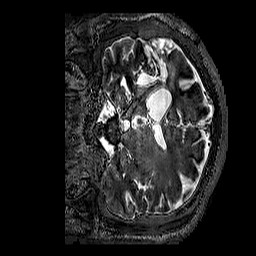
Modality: T2w
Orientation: coronal
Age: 42
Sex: male
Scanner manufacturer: siemens
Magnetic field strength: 3 T
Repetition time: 3.2 s
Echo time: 0.567 s